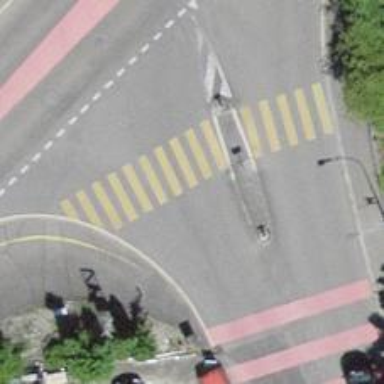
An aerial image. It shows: Marked zebra crossing with island in the middle.